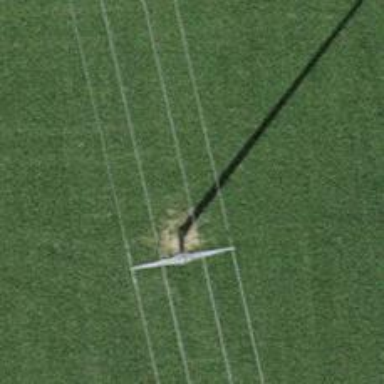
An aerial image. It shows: Concrete power pole.